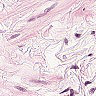
Metastatic tissue present: no